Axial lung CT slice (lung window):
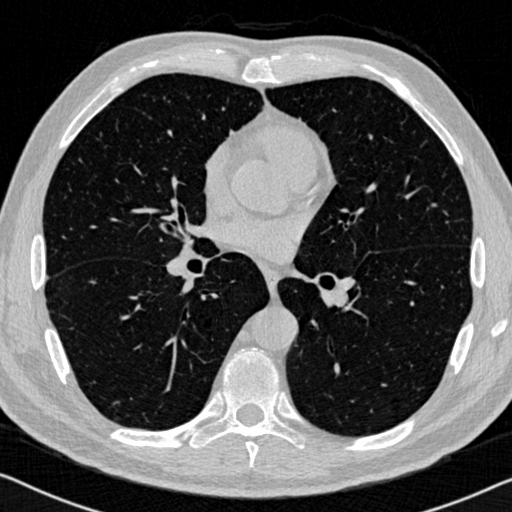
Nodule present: no